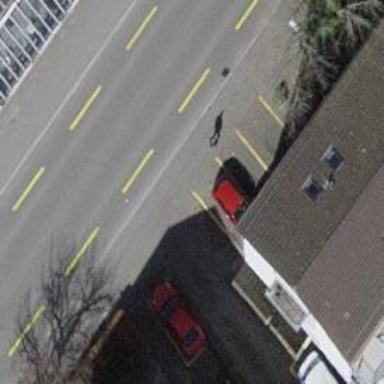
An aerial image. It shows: Asphalt sidewalk.